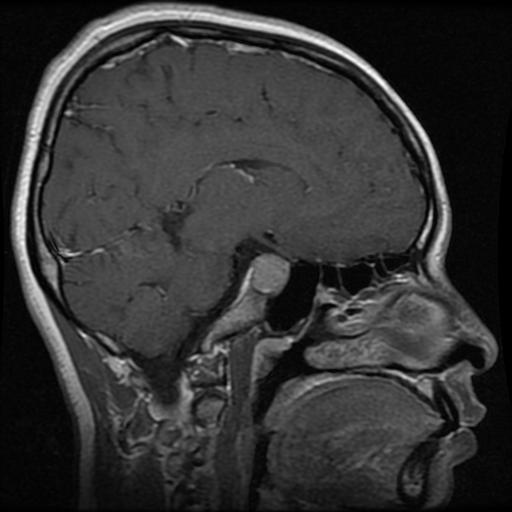
Label: pituitary